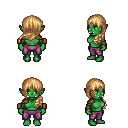
a pixel art fantasy rpg character, female body template, orc, green skin, leather shoulder armor, magenta pants, light blonde left-swept hairstyle, leather bracers, four views (front, back, left, right), 2x2 character sprite sheet, small pixel art, hard edges, no anti-aliasing